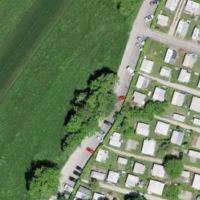
EUNIS habitat code: 53
Species observed at this site:
Milvus milvus
Fringilla coelebs
Cyanistes caeruleus
Euonymus europaeus
Turdus merula